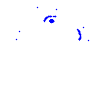
Particle: kaon